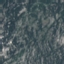
Land use / land cover class: HerbaceousVegetation